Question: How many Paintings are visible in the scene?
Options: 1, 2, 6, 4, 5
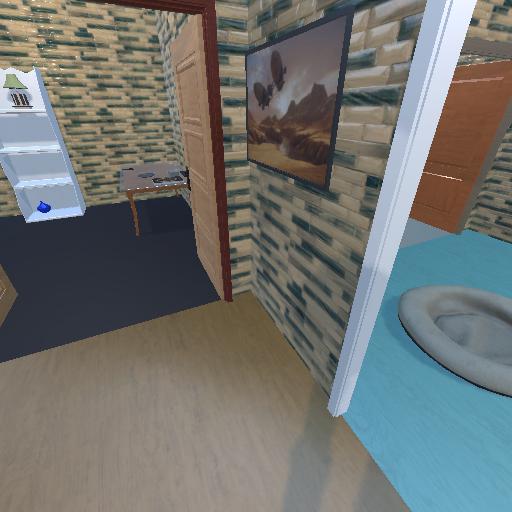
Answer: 1